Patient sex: M
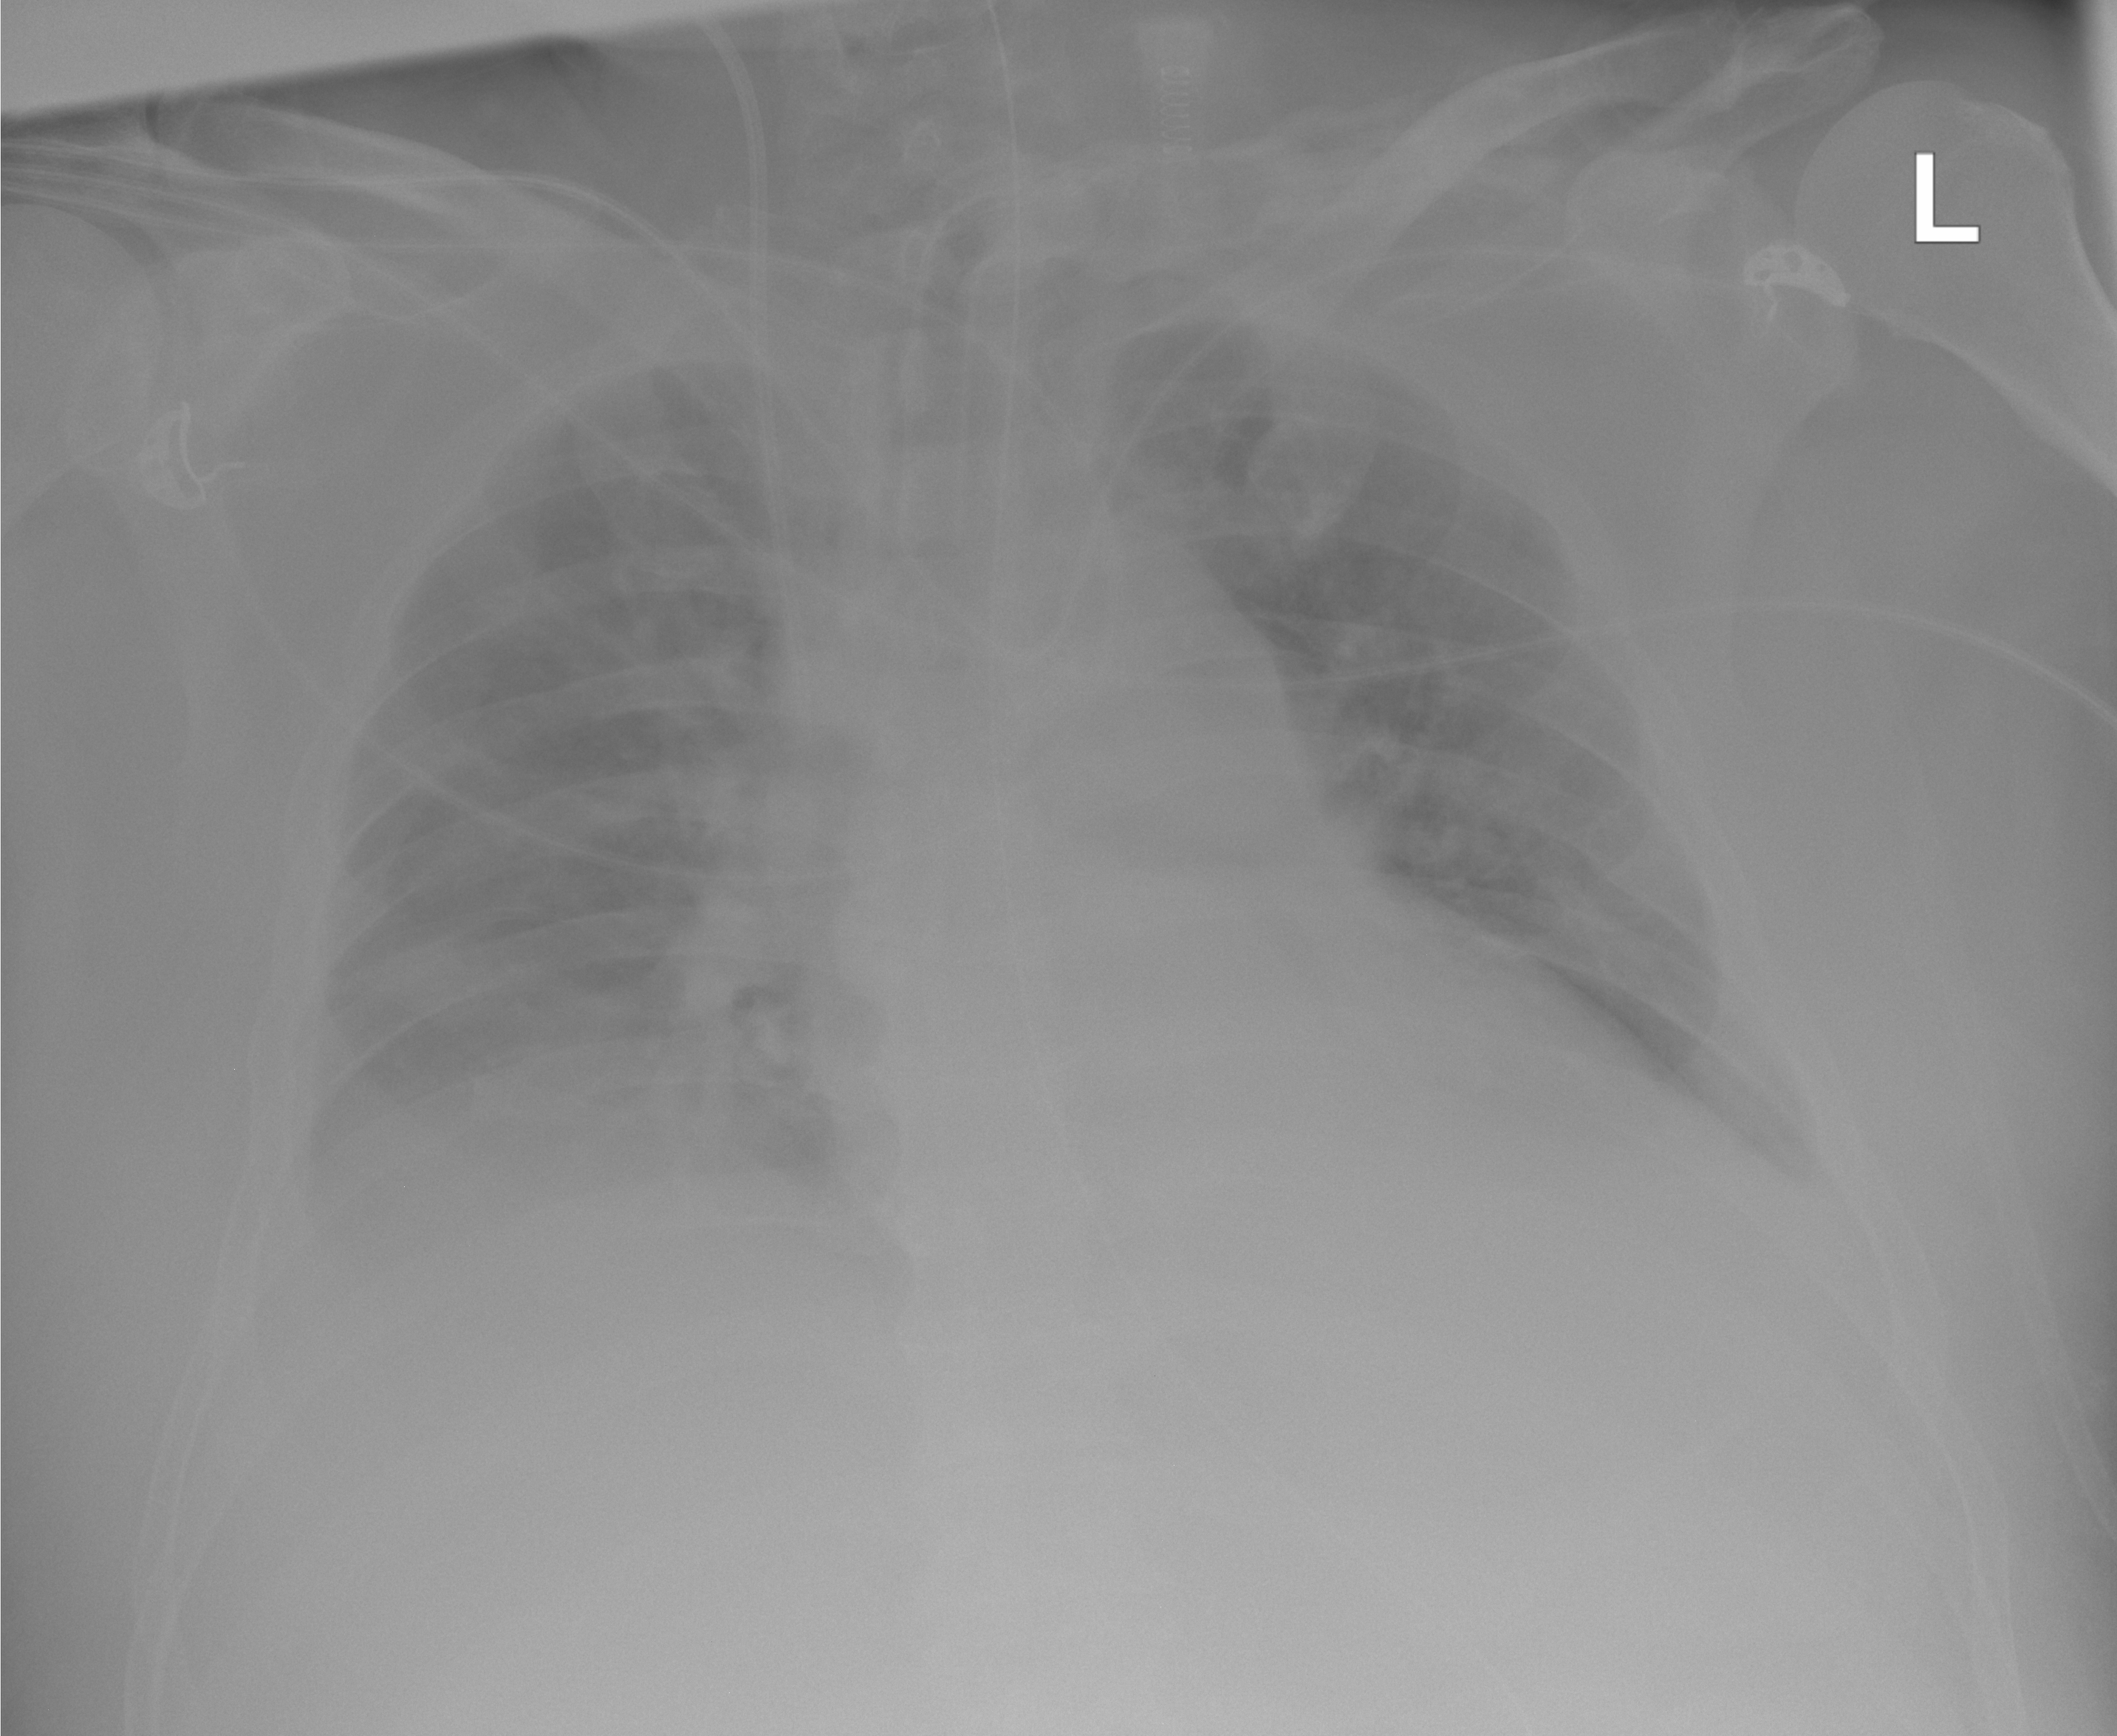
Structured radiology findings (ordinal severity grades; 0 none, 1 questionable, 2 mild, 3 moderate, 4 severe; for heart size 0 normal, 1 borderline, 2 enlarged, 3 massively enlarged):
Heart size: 2
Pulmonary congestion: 2
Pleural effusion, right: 2
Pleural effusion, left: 0
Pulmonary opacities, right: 0
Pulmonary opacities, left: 0
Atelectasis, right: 0
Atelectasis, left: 0